Question: Is there any possibility to achieve full screen camera preview using <URL>?
Because now I am getting this:

Even without actionbar there are thiner blank lines.
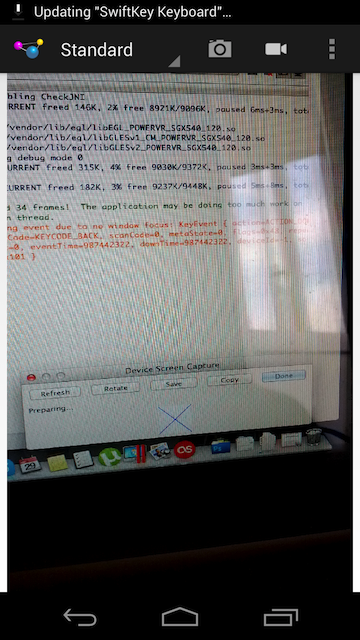
Answer: Right now, the aspect ratio of the preview needs to match the aspect ratio of the picture that you are going to take, otherwise your pictures get stretched or squashed.
If I find a workaround for that, then perhaps you will be able to get edge-to-edge previews. Right now, the preview automatically changes its aspect ratio.